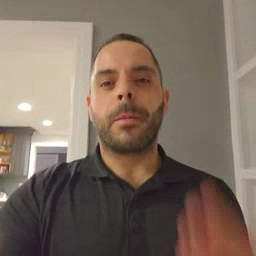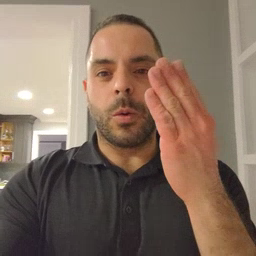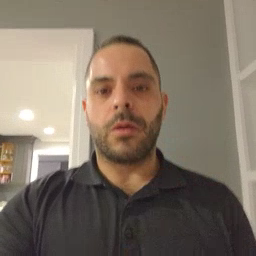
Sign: blue